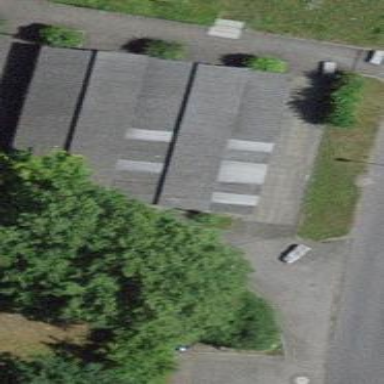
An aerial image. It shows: Roofed bicycle parking shed on building.